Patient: sex M, age 51
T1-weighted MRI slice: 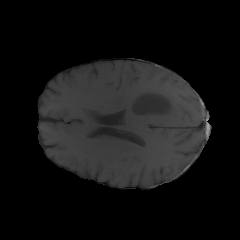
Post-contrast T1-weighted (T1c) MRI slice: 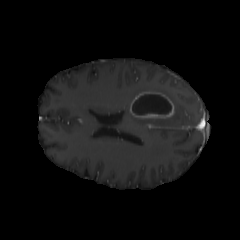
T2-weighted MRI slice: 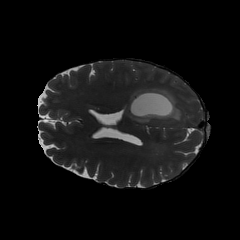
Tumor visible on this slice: yes
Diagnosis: Glioblastoma, IDH-wildtype
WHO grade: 4